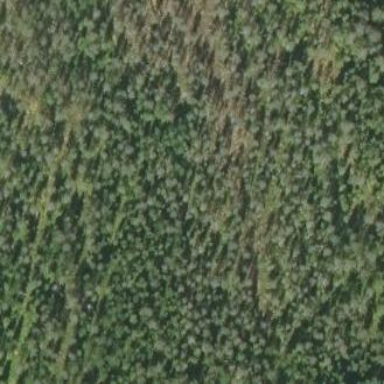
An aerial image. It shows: Woodland consisting mainly of needle-leaved trees.